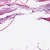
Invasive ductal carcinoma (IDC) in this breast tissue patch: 0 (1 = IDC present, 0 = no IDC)